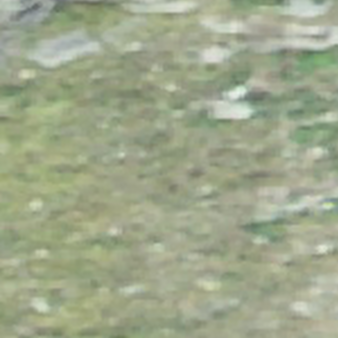
Label: other